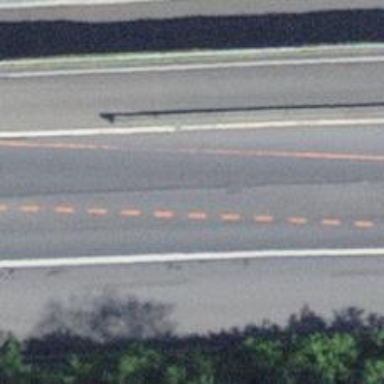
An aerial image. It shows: Motorway junction.